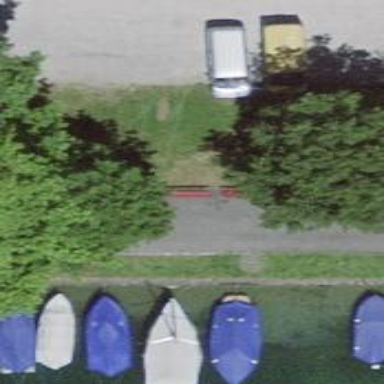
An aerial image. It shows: Red bench.